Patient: sex F, age 69
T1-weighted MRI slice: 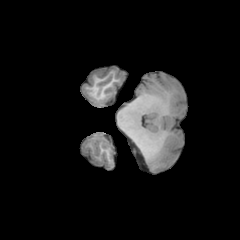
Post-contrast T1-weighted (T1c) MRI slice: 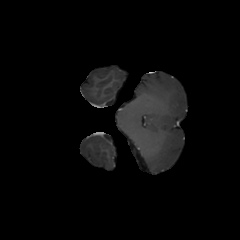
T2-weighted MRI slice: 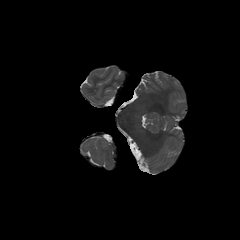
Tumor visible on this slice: yes
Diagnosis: Astrocytoma, IDH-wildtype
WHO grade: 2